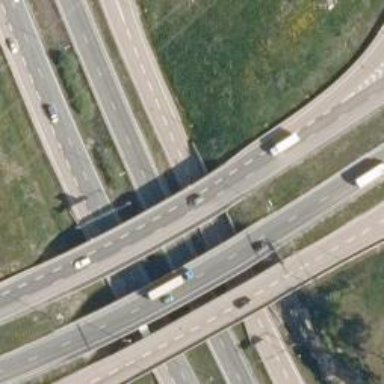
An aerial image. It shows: Bridge with asphalt surface carrying trunk highway.